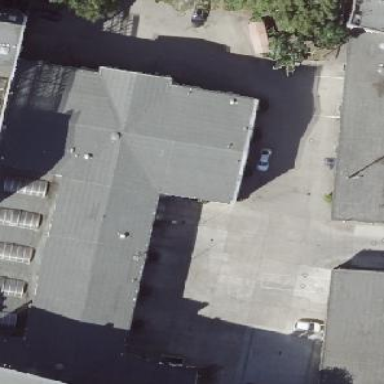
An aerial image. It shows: Fire station building.